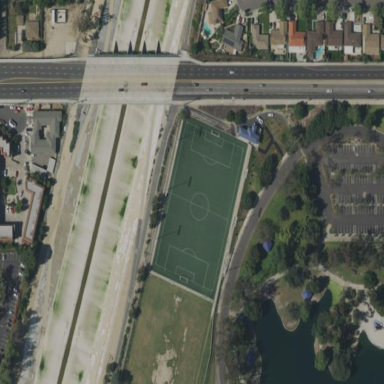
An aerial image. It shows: Soccer pitch for outdoor sports and leisure activities.